Question: I'm currently asking myself how to build a model with a couple of extra functions.
I got an entity of custom functions, and I want to embed them as layers into my model (NN).
For that I'm using TF 2.0. but I'm currently struggling to do that.
All I find is answers about activation functions, but that's not what I'm looking for.
A custom function returns something like a+b or any other algorithm (matrix multiplication etc.)
What we can say is, I have one layer to another one, and want to embed my custom function in between those two layers like so:

I'm going to say that the activation function from one layer to another is the custom function. But what if my custom function takes two inputs? Or I have two functions I want to process my input in before I pass it to the next function?
Another way to solve that problem:
Let's say I got my custom functions 'cm*', and my layers 'l*';
what I do is build a model for each layer I want to put in between two custom functions
'''
cm1 -> model(l1) -> cm2 -> model(l2,l3) -> cm3 -> cm4 -> model(l4) -> ....
'''
but wouldn't it be stupid to build a model for each of those trajectories?
And what about the loss? The back propagation of residual connected layers is something else than having a lot of models and functions layered together.
Or am I wrong?
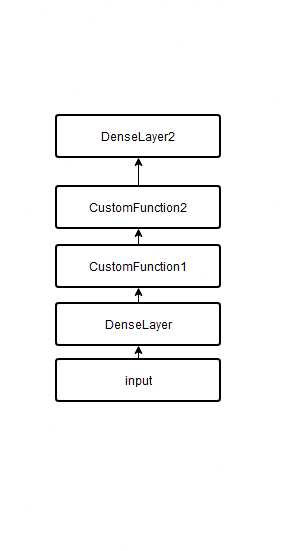
Answer: I'm not sure about TF 2.0, but in Keras you can build your own custom layers that can receive multiple inputs by overriding the Layer class. See <URL> for more details. The link doesn't explain how to pass in multiple inputs to a layer, but all you have to do is to call the layer with a list of inputs and unpack them inside the call function, something like this:
'''
class MyCustomLayer(tf.keras.Layer):
def __init__(self):
# your code here
pass
def call(self, inputs): # example call: MyCustomLayer()([1, 2])
x, y = inputs
# your code here
output = x + y # placeholder
return output
'''